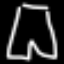
Label: pants